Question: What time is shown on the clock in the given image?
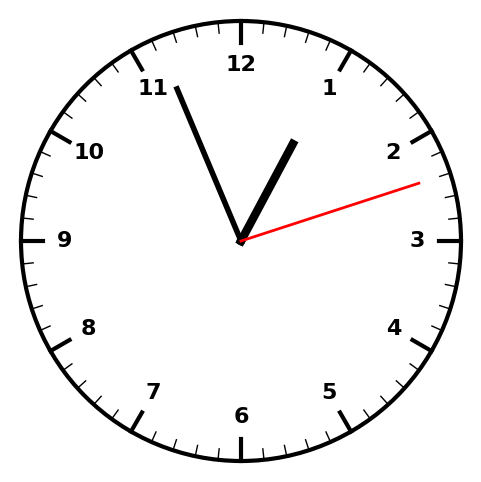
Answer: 12:56:12